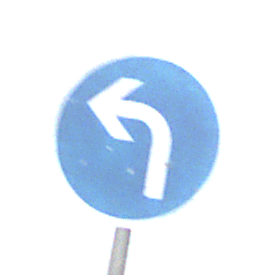
Verkehrszeichen: VorgeschriebeneFahrtrichtungLinks
Umgebung: Outdoor, Nature
Tageszeit: Midday
Wetter: Overcast
Licht: Natural
Jahreszeit: NotSpecified
Kontrast: LowContrast